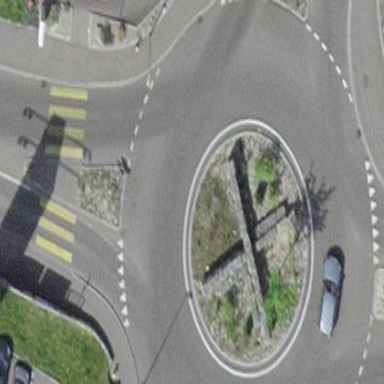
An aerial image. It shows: Tertiary road made of asphalt leading to roundabout junction.